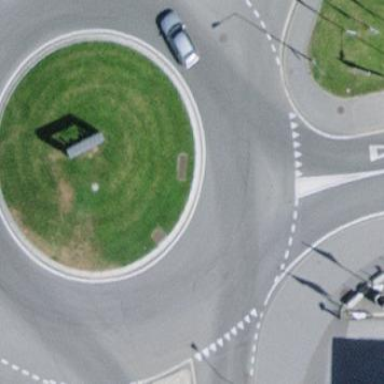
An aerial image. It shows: Tertiary road with asphalt surface leading to roundabout.